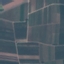
Land use / land cover: PermanentCrop